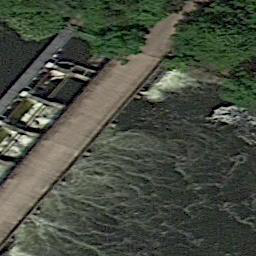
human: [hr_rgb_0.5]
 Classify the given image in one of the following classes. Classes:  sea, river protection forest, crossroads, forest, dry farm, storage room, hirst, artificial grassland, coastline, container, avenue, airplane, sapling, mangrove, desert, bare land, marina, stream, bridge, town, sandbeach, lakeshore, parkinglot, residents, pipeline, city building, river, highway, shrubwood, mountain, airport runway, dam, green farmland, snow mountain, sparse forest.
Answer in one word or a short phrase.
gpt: dam